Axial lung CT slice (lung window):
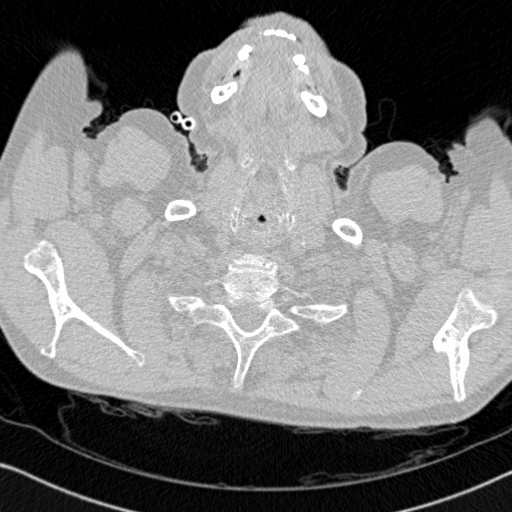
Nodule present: no